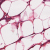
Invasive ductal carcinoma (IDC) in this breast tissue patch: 0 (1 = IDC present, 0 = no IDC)